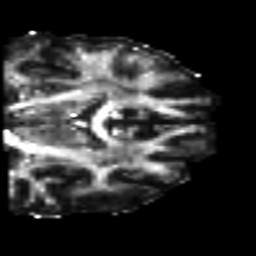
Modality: FA
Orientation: coronal
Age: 30
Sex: female
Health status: healthy
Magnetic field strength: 3 T
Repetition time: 7 s
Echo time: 0.0926 s